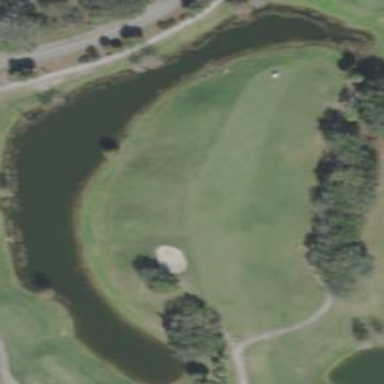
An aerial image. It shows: Water hazard on golf course.